Question: I'm trying to retrieve a json string from a comet URL link.
Here is the API link: <URL>
Here is the description:
> You'll get an URL from /APP/Realtime/getUserChannel and you do GET requests to this URL to get new data. Your request will sleep for about 50 seconds before returning a response if there is no new data added to your channel. You won't get notifications on responses that the logged in user adds, but you will get notifications for new plurks.
I was able to obtain the comet_server url and paste that to firefox and get the result manually. However, when I tried to get these json string in android, I only got timeout error.
> 01:48:51.698 com.net.xerothermic.plurk INFO PLURK <URL>01:53:43.680 com.net.xerothermic.plurk ERROR PLURK HTTP con. get
response error:Connection timed out
Here is the code I used to retrieve the data.
'''
URL url = new URL(urlString);
HttpURLConnection conn = null;
try
{
conn = (HttpURLConnection) url.openConnection();
}
catch (IOException ex)
{
Log.e("PLURK", "HTTP con. open error:" + ex.getMessage());
return "";
}
try
{
conn.setRequestMethod("GET");
}
catch (ProtocolException ex)
{
Log.e("PLURK", "HTTP con. set method error:" + ex.getMessage());
}
try
{
return conn.getResponseMessage();
}
catch (IOException ex)
{
Log.e("PLURK", "HTTP con. get response error:" + ex.getMessage());
return "";
}
'''
Any suggestion is much appreciated!
here is the output from a browser. Did I miss to set some properties?

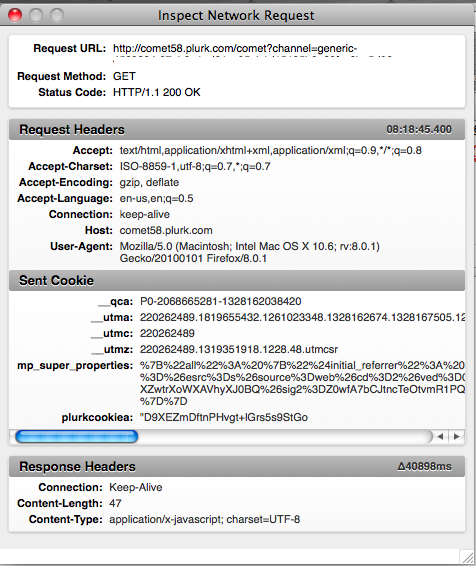
Answer: Even though the timeout value was set to 0 by default (meaning wait infinitely), I found I still need to explicit set the timeout value in order to not raise IOException.
'''
setConnectTimeout(70000);
setReadTimeout(70000);
'''
This is only needed on android but not Windows...